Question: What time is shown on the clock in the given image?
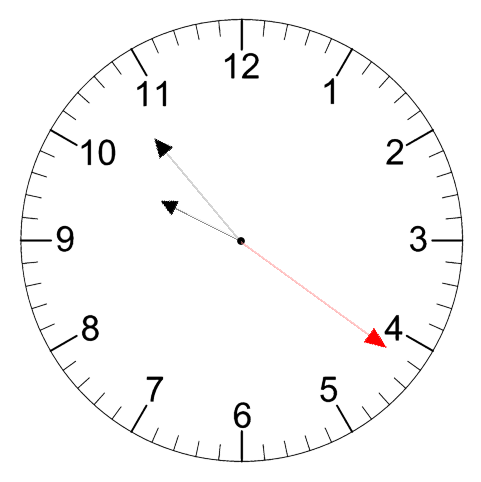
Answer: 09:53:21